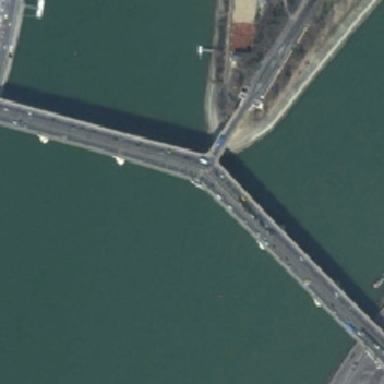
The bridge like a boomerang is across the ring with a eyot .